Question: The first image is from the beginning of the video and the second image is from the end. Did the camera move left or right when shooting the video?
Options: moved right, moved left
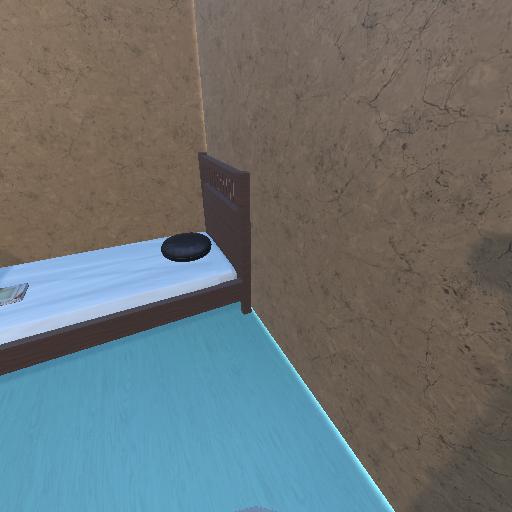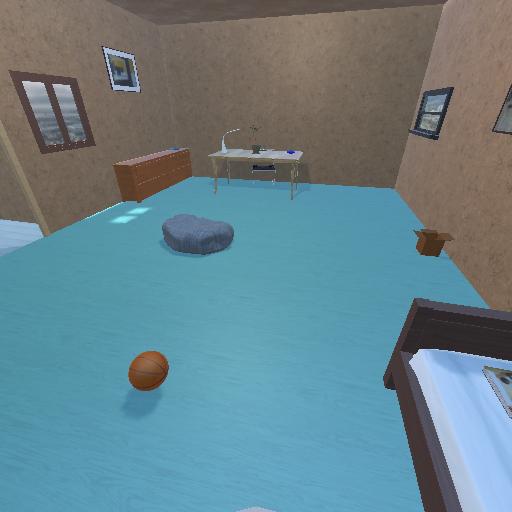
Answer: moved right